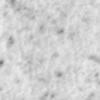
Label: no_change